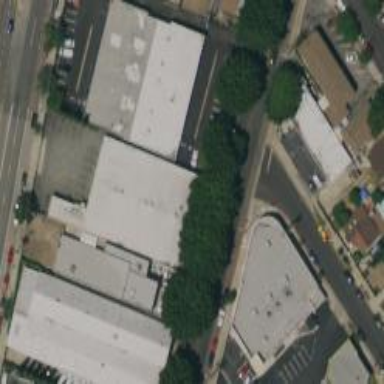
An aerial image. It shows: Industrial building.